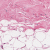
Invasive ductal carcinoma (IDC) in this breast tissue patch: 0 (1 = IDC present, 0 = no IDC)